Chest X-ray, AP view. Patient: 56 years old, sex F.
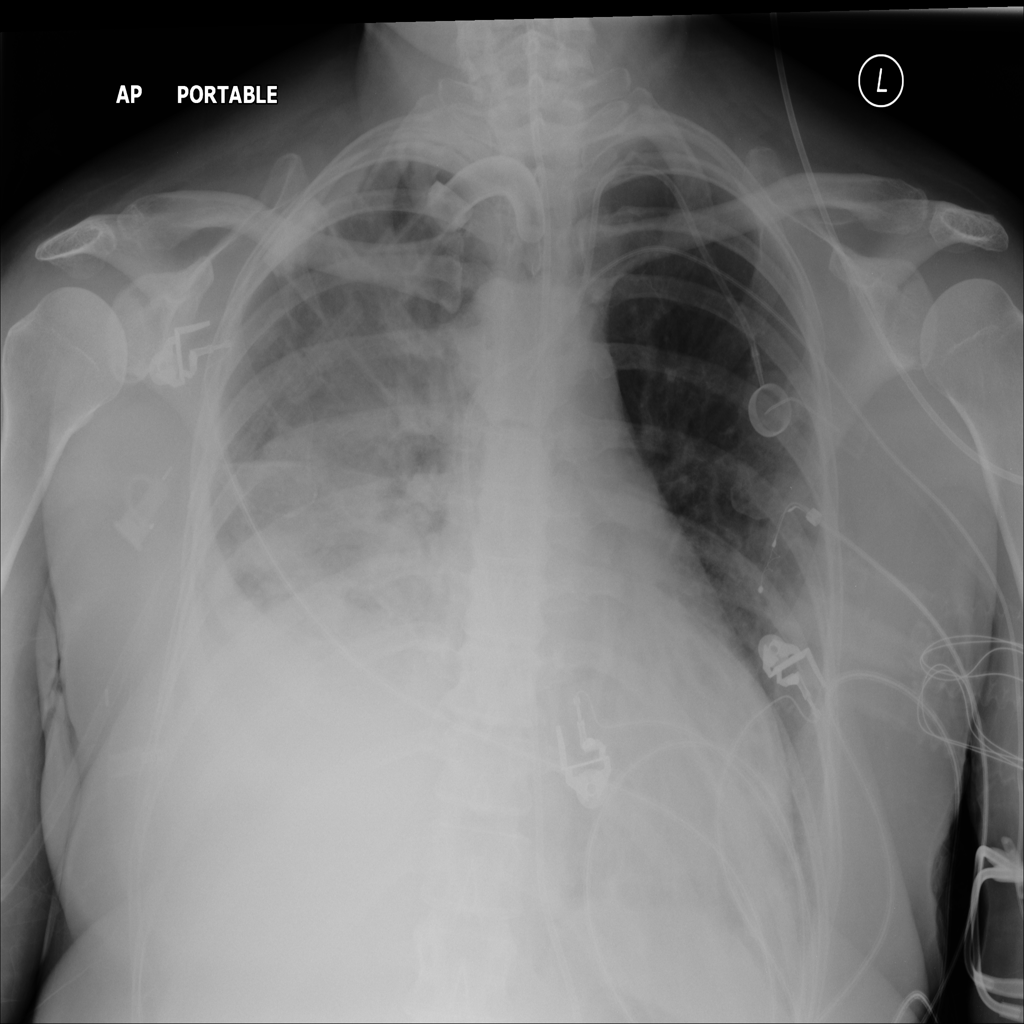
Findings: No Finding